Field crop: tomato
Growth stage: 1
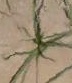
Species: cyperus